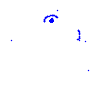
Particle: pion